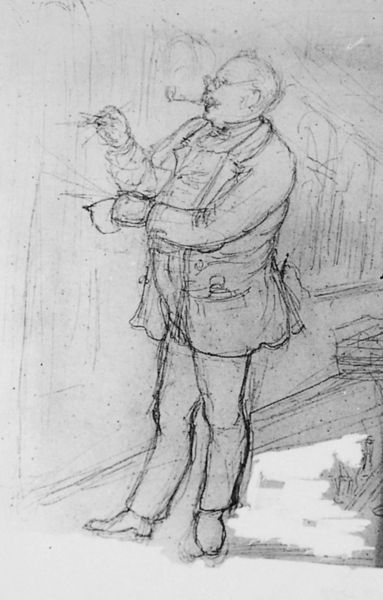
Titel: Schwind in der Galerie malend
Künstler: Bernhard von Arnswald
Schlagwörter: hand, mann, weiß, fenster, grau, hintergrund, skizze, straße, zeichnung, alt, anzug, bart, jacke, schnurrbart, mensch, herr, rauch, mantel, stehend, beine, man, schuhe, schnauz, pfeife, rauchen, zigarre, glatze, maler, bauch, tusche, schwarz weiß, künstler, brille, bleistift, schuh, entwurf, kunst, malen, pinsel, stift, arkaden, zigarette, pfeiffe, zeichner, bleifstift, krizelei, satten, probezeichnung, stit, schauz